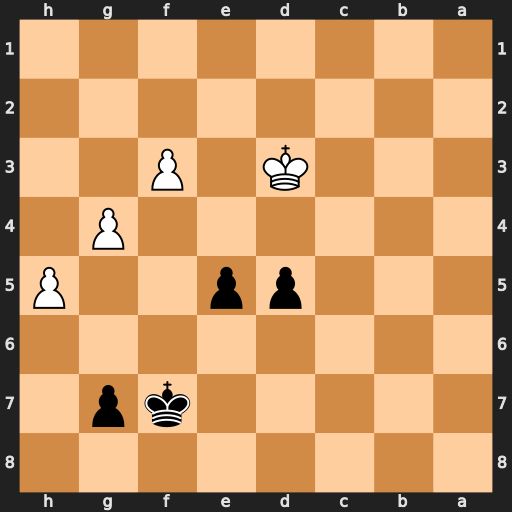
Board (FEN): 8/5kp1/8/3pp2P/6P1/3K1P2/8/8
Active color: b
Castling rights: -
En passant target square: -
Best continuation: Kf6 Ke2 Kg5